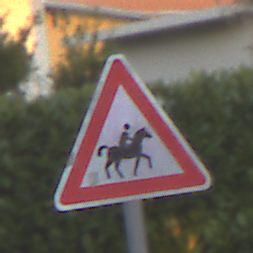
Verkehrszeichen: ReiterLinks
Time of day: SunriseSunset
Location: Outdoor (Urban)
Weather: Clear
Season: NotSpecified
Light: Natural